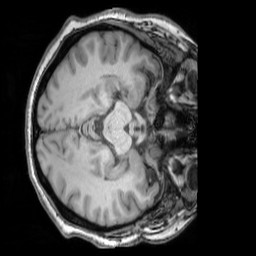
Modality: T1w
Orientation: axial
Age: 46
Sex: female
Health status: ill
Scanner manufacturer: siemens
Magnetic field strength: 3 T
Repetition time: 1.75 s
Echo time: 0.00418 s